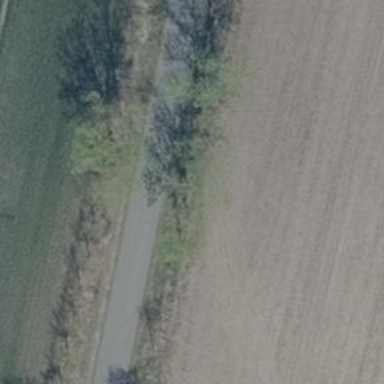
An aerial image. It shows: Row of broadleaved trees.